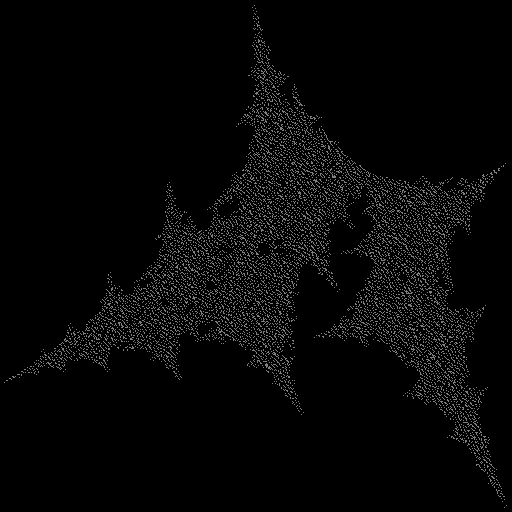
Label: a3